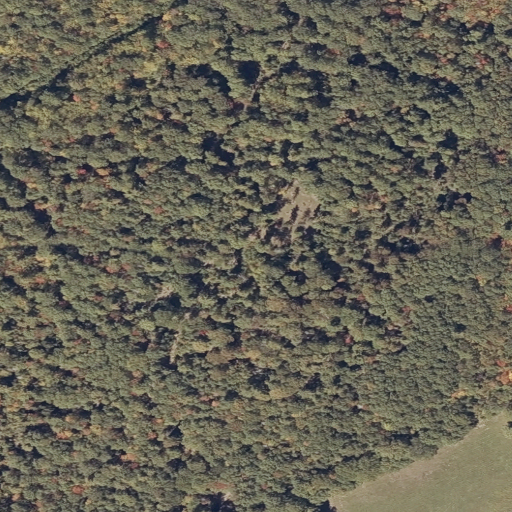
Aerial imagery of mountain in Maine named Plummer Hill containing deciduous forest, mixed forest, and pasture